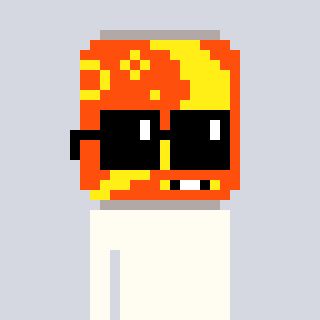
a pixel art character with square black sunglasses, a pop-shaped head and a peachy-colored body on a cool background